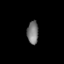
Tissue: prostate
Cell type: B cells
Senescence score: 0.8706
Nuclear area (px): 253
Mean DAPI intensity: 120.988